Question: I have downloaded and installed the latest version of WebSharper. On <URL> there is an example, in which one of the lines is as follows:
'''
let HomePage =
Template "HomePage" <| fun ctx ->
[ Div [Text "HOME"] Links ctx Div [new Controls.HelloControl()] ]
'''
In Visual Studio 2012 Ultimate RC, the "Web Application (Sitelet)" template already provides the following code:
'''
let HomePage =
Skin.WithTemplate "HomePage" <| fun ctx ->
[
Div [Text "HOME"]
Links ctx
]
'''
When I try to add 'Div [new Controls.HelloControl ()]' after 'Links ctx' Visual Studio redlines 'Links ctx' with the message: 'This value is not a function and cannot be applied.' I have tried changing 'Skin.WithTemplate' to just 'Template', but then 'Template' itself gets redlined with the message 'The value or constructor Template is not defined'.
Any help in resolving the problem will be greatly appreciated. It would also be helpful to know if the official documentation at the WebSharper web site is generally up-to-date.
Here is a screen shot.

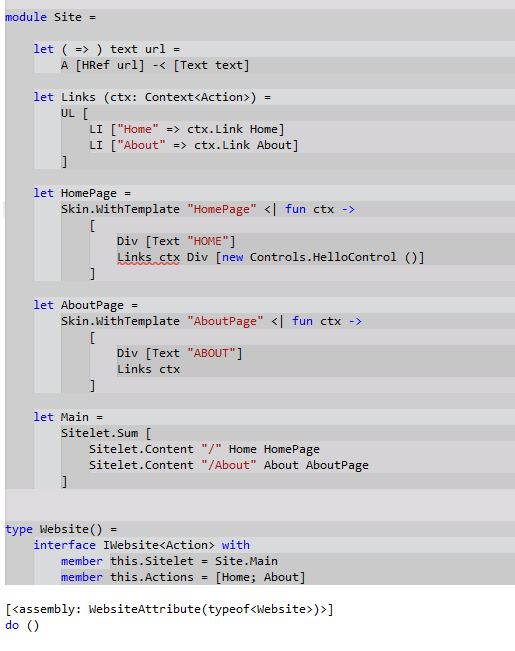
Answer: '''
let HomePage =
Skin.WithTemplate "HomePage" <| fun ctx ->
[
Div [Text "HOME"]
Links ctx
Div [new Controls.HelloControl ()]
]
'''
Notice the line break. F# has a whitespace-significant syntax.